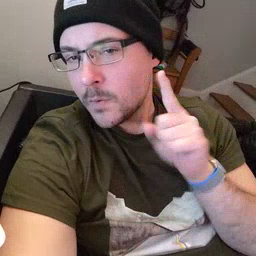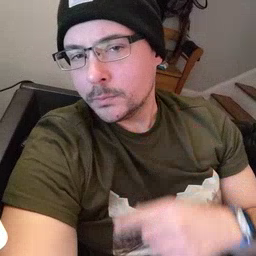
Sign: for